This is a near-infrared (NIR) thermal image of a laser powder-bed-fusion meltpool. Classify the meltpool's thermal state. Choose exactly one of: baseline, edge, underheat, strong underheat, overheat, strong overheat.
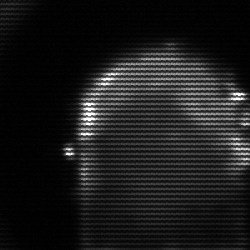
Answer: baseline